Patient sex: M
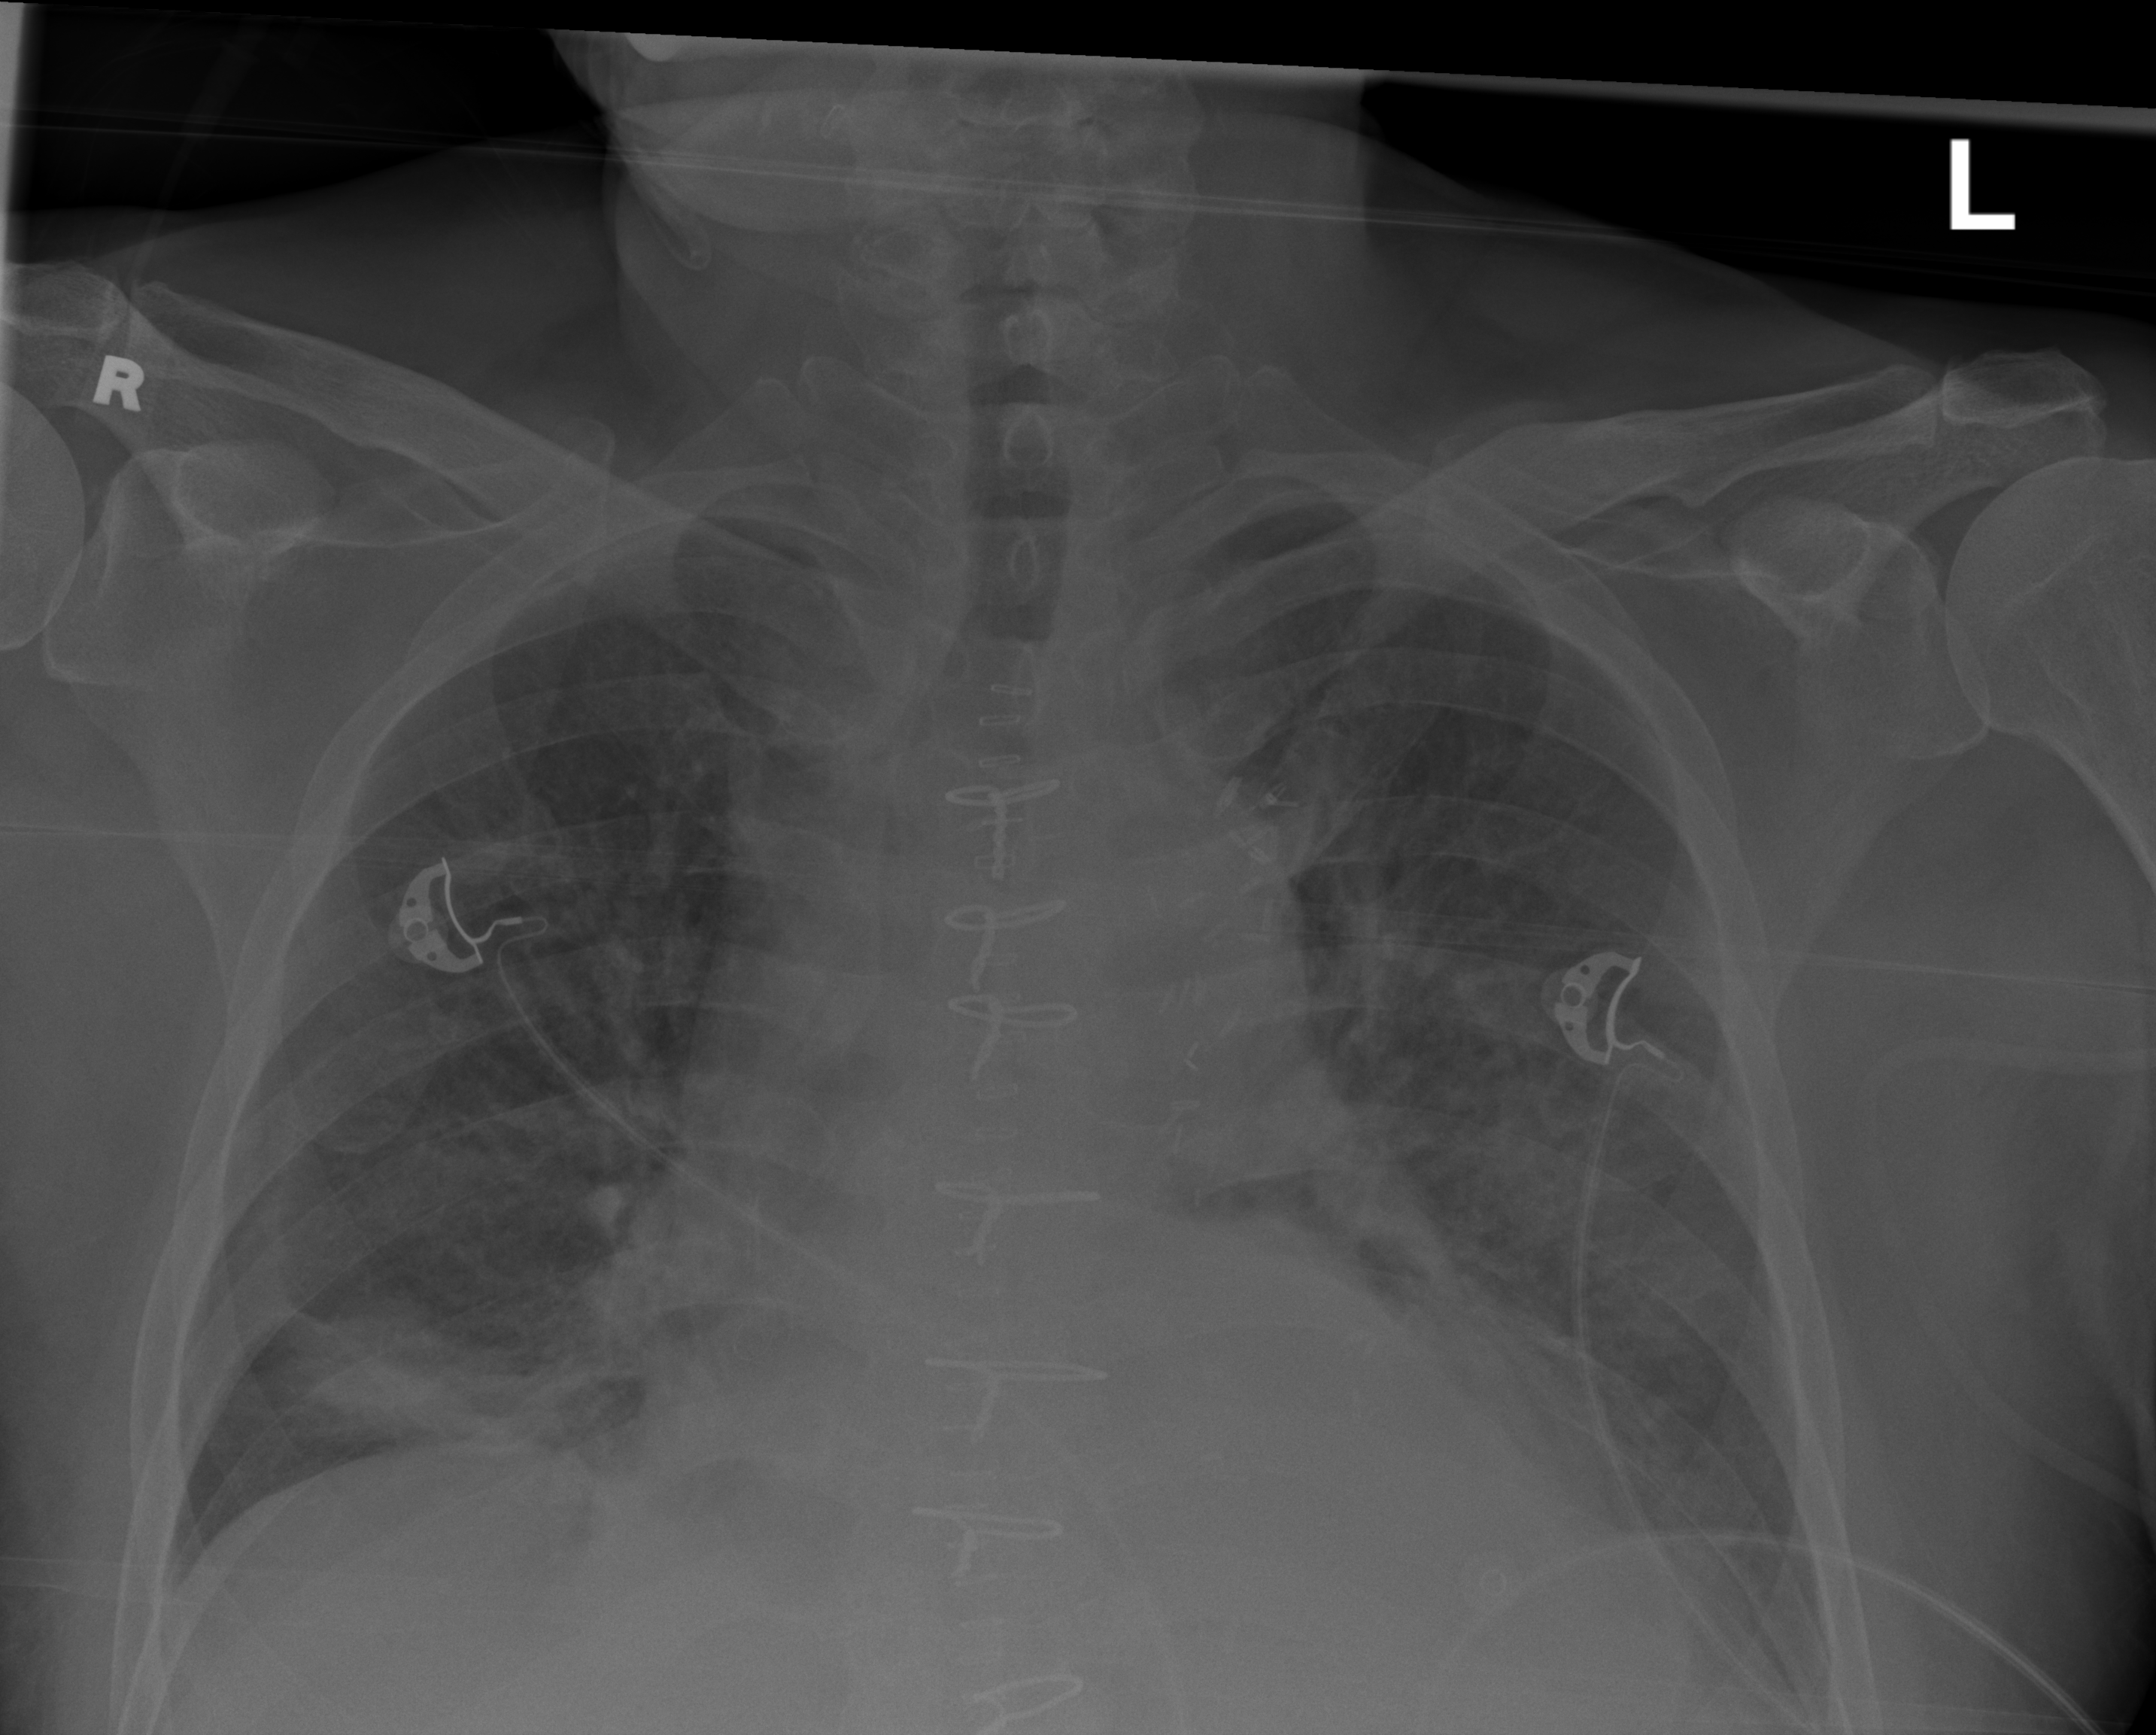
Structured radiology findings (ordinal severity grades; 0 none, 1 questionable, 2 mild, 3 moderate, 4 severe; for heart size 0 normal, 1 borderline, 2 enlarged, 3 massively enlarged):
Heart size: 2
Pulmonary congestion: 2
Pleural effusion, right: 0
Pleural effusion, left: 2
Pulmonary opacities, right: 2
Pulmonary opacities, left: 0
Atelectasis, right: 2
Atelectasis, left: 0